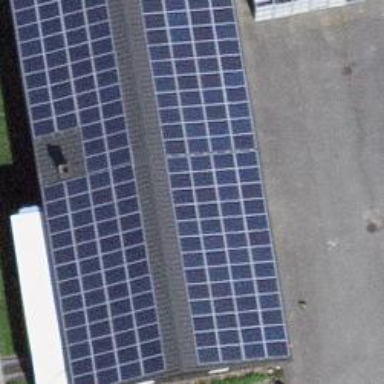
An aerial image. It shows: Solar power generator.